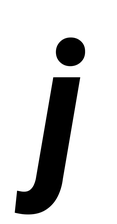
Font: Roboto-Italic_Condensed_ExtraBold_Italic